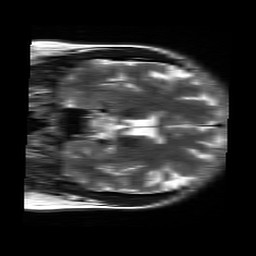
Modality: T2w
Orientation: coronal
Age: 25
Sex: female
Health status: healthy
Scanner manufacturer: siemens
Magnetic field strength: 3 T
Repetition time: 4.01 s
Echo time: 0.116 s